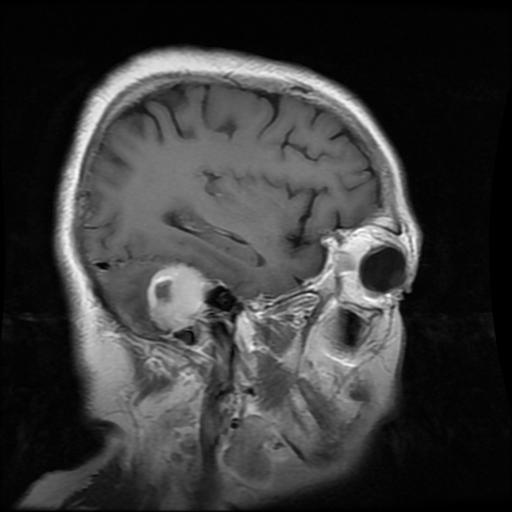
Label: meningioma